Interaction volume radius: 10 \u00c5
Interaction volume height: 10 \u00c5
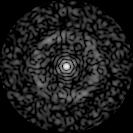
Disorder parameter: 0.8319